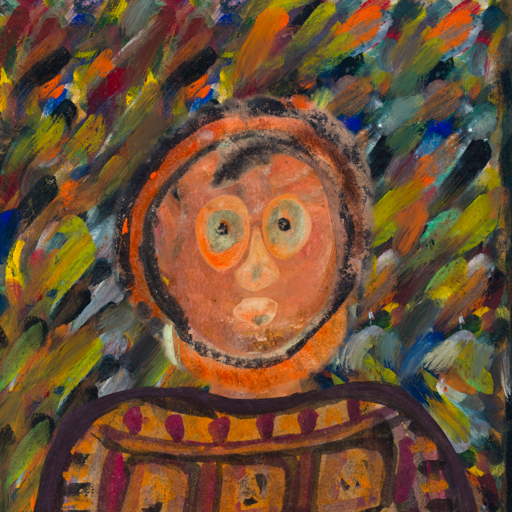
Background: An_Impression, Head And Neck Front: Boggyland, Face Front: Childish, Bust: Doll, Hair Front: Childish, Head Accessory: Blank, Second Necklace: Blank, Necklace: Blank, Baby: Blank